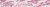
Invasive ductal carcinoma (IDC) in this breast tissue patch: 0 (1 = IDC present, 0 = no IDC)